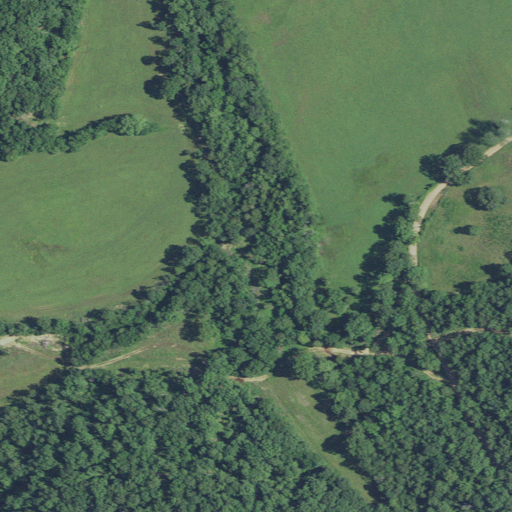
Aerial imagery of valley in Missouri named Nagle Hollow containing deciduous forest, pasture, open development, and low intensity development